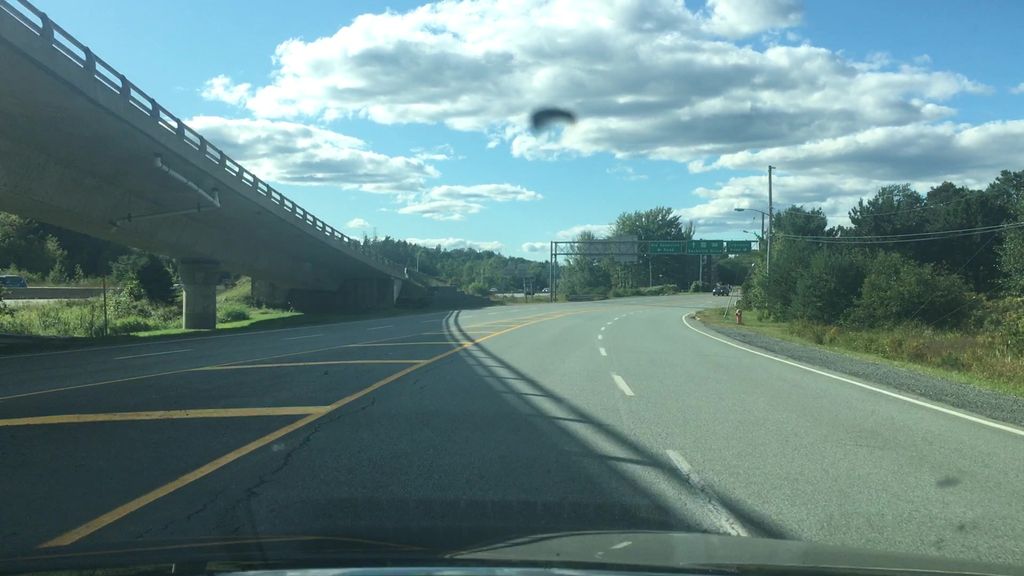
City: halifax